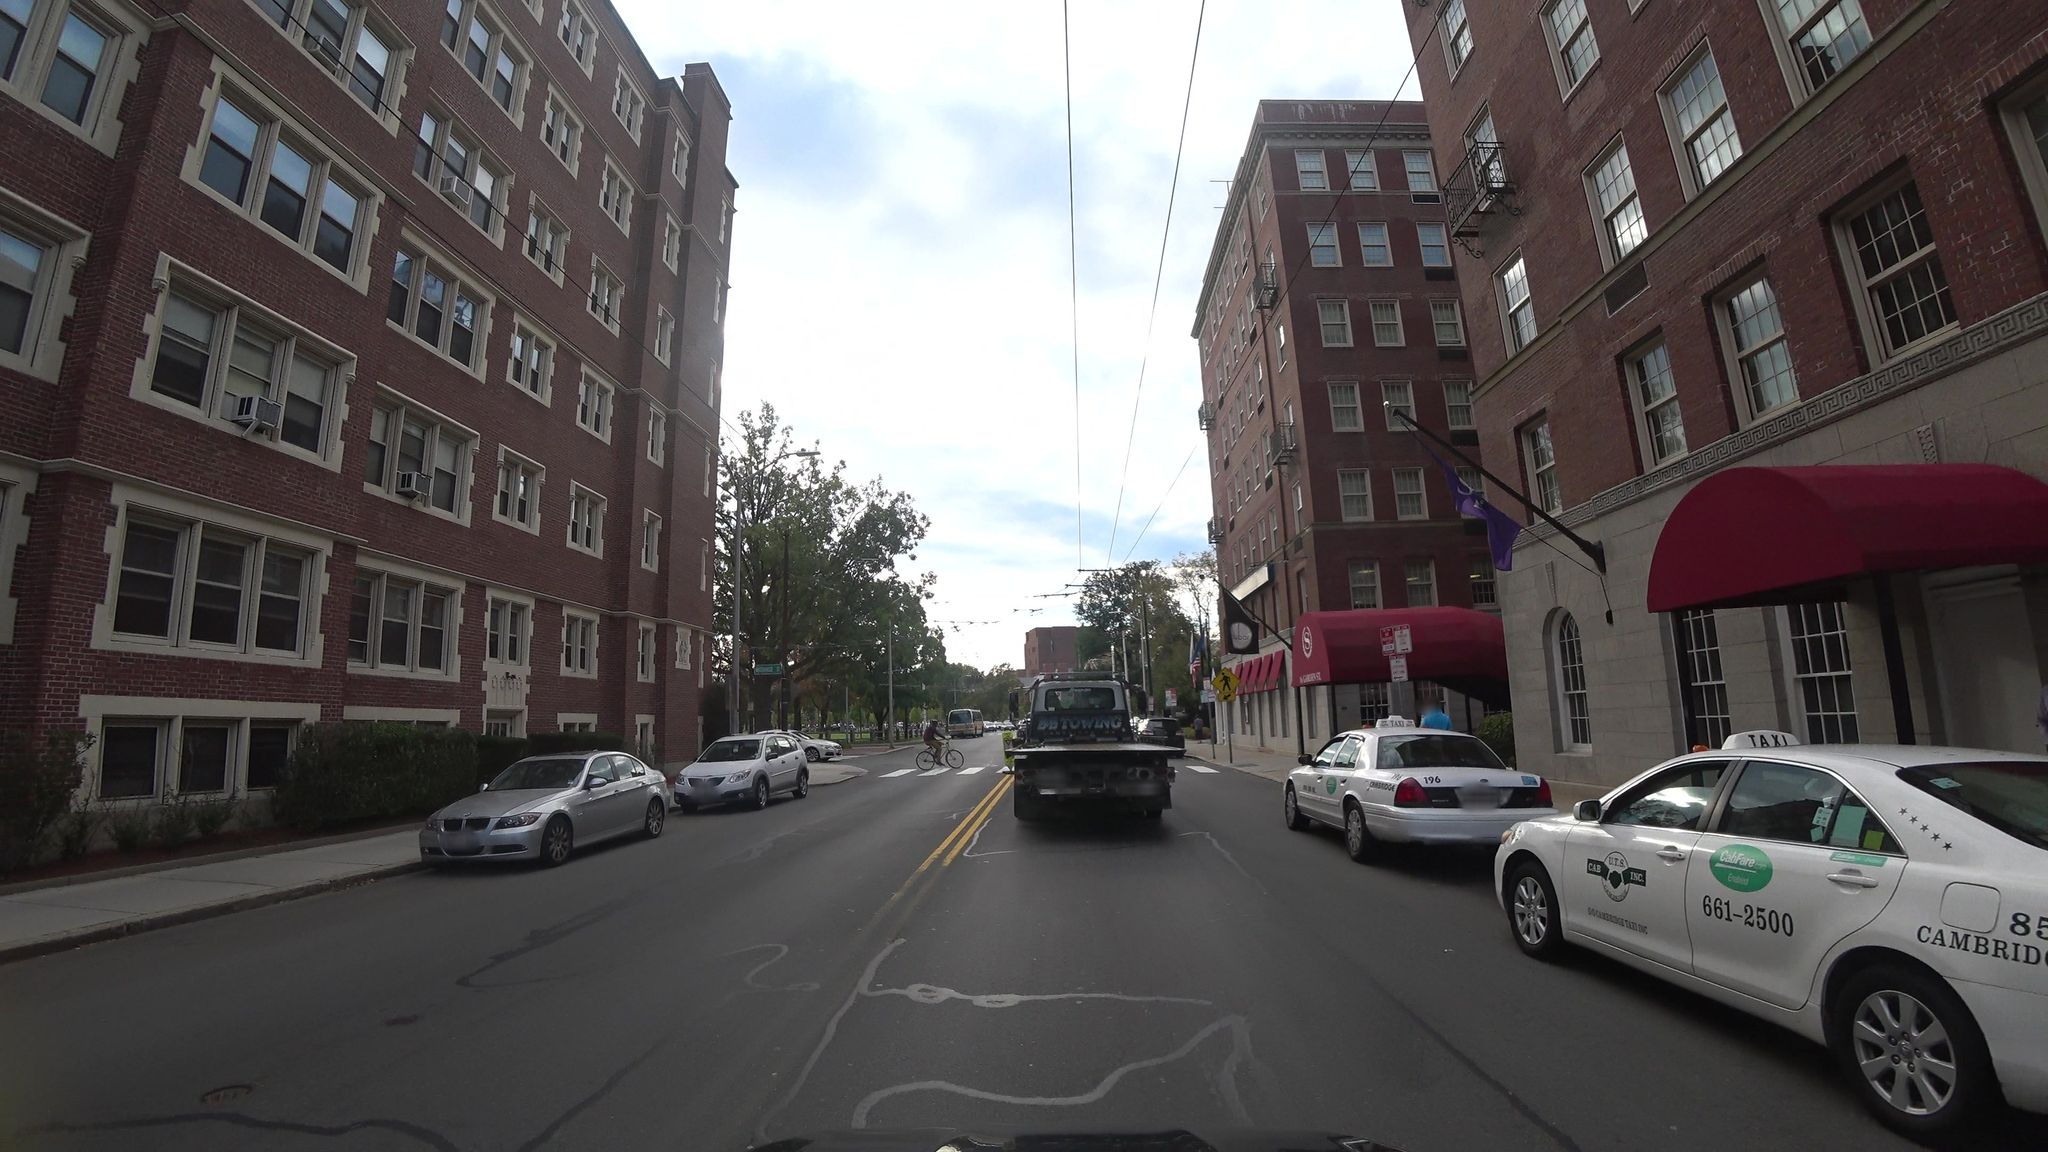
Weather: cloudy
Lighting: day
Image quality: good
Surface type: driving surface
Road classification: tertiary
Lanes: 2
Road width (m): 18.0
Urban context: urban centre
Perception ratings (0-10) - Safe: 8.36, Lively: 9.41, Beautiful: 4.58, Boring: 1.86, Depressing: 2, Wealthy: 6.37